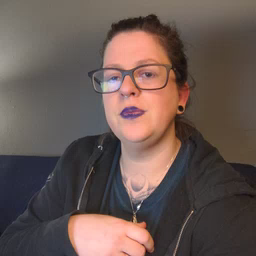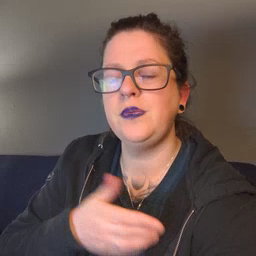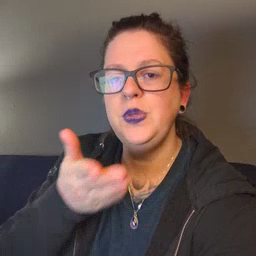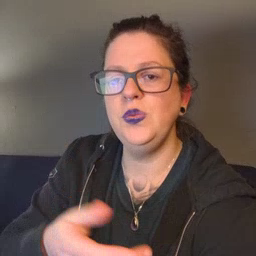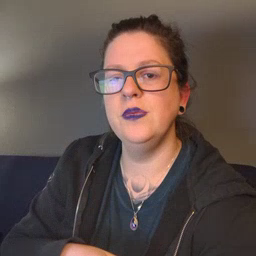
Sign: boat